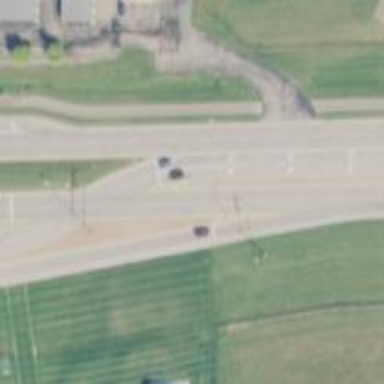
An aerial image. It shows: Solid stop line on the road marking.